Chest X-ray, AP view. Patient: 48 years old, sex F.
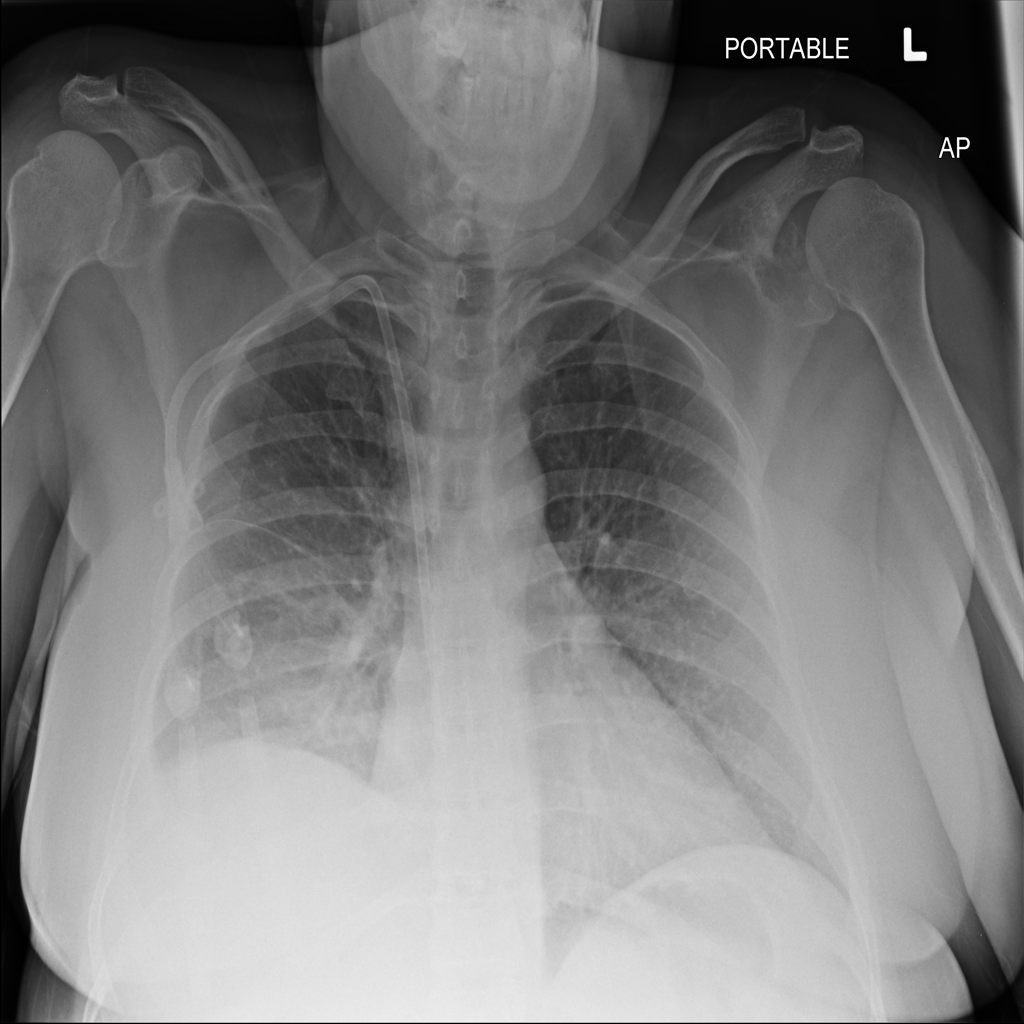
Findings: Edema, Effusion, Infiltration